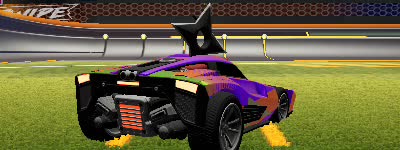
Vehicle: breakout